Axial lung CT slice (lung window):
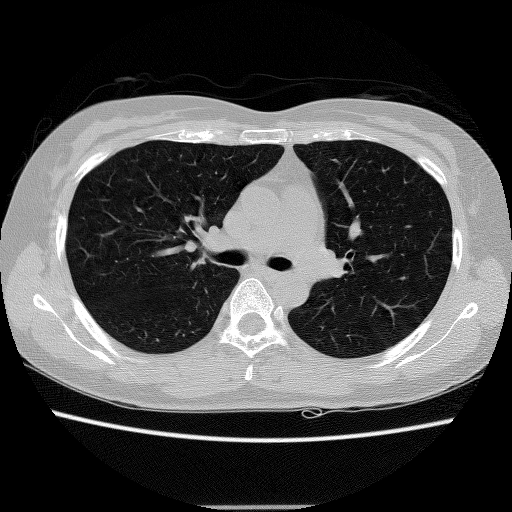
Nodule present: no